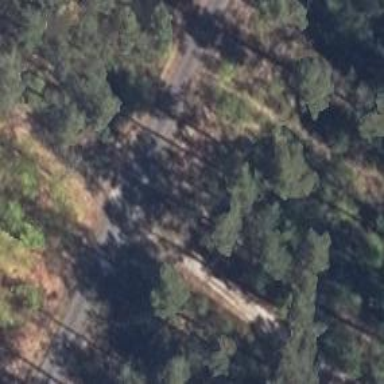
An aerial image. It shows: Well-maintained asphalt track suitable for bicycles.